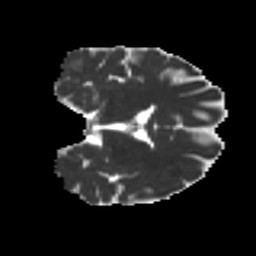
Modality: MD
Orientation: coronal
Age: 31
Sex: male
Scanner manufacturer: ge
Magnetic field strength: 3 T
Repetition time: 7.8 s
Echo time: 0.0606 s